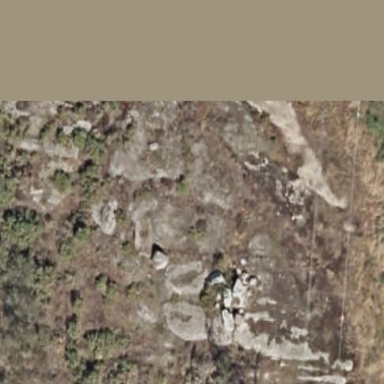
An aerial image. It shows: Landscape of bare rock.